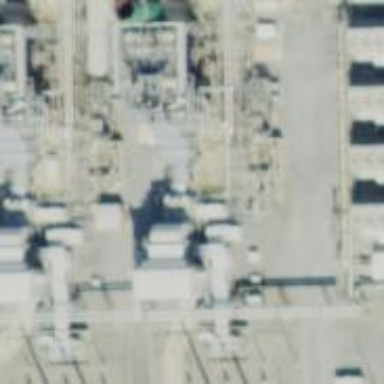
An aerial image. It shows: Gas turbine generator.